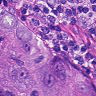
Metastatic tissue present: yes